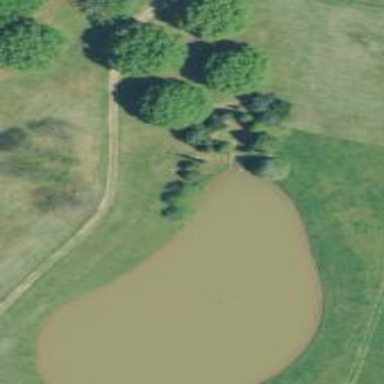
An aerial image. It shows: Pond surrounded by natural water.